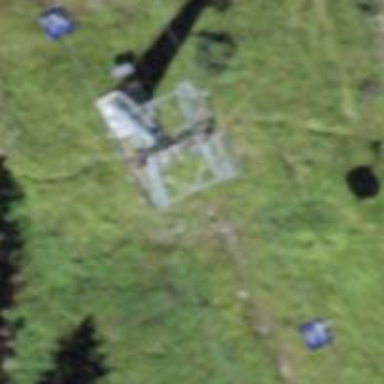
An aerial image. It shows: Pylon used for aerialway.